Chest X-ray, AP view. Patient: 28 years old, sex M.
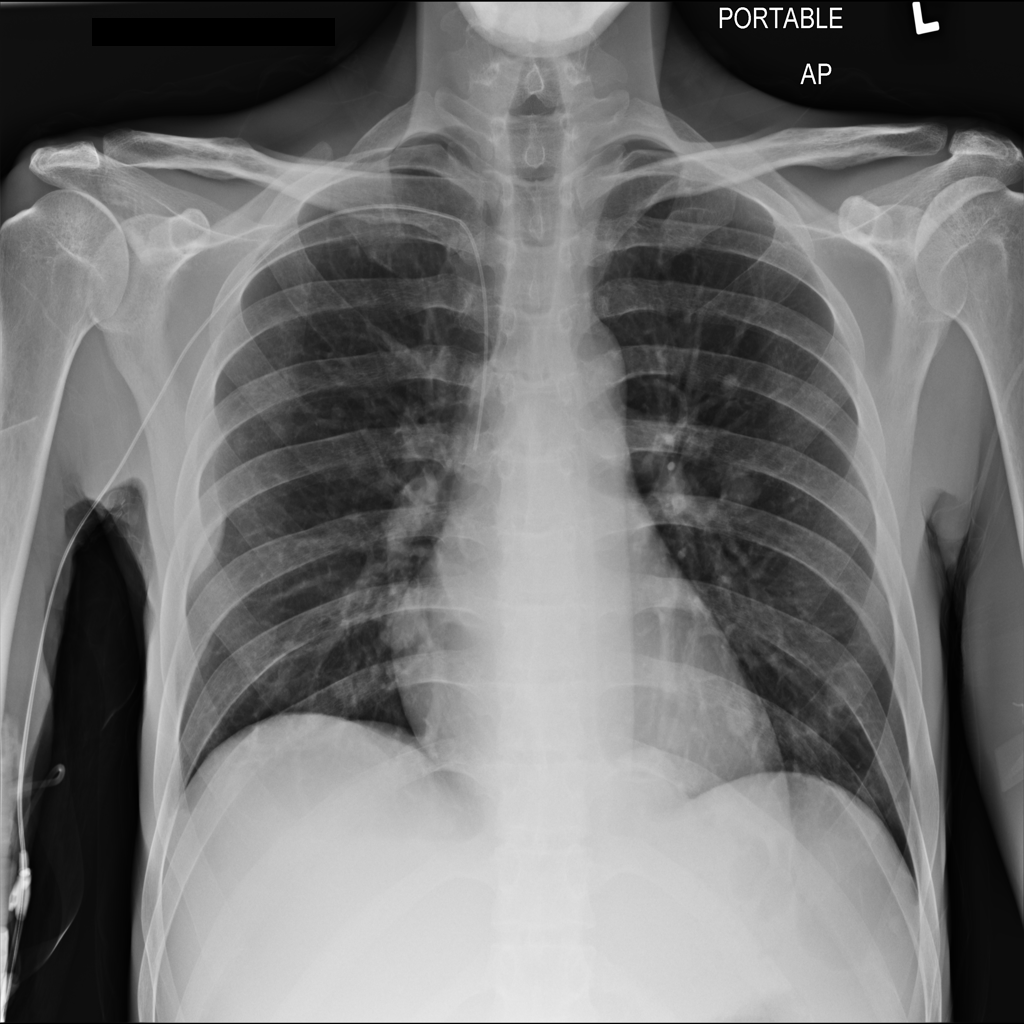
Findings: Hernia